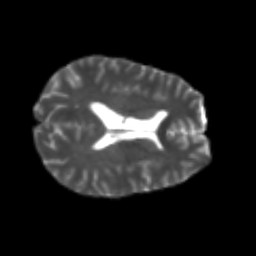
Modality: T2w
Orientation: axial
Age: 22
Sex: male
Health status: healthy
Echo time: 0.074 s